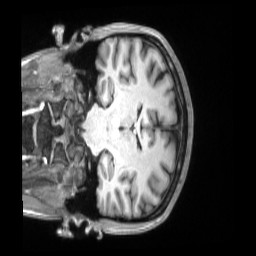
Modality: T1w
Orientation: coronal
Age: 30
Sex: female
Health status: ill
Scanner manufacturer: siemens
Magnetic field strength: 3 T
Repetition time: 2.2 s
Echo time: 0.00157 s